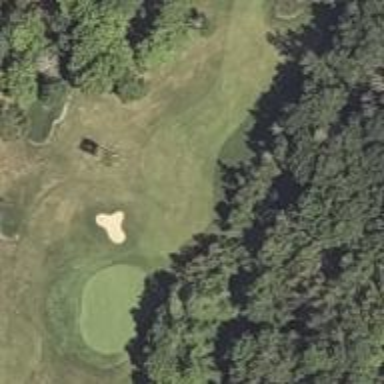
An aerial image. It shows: Golf hole.